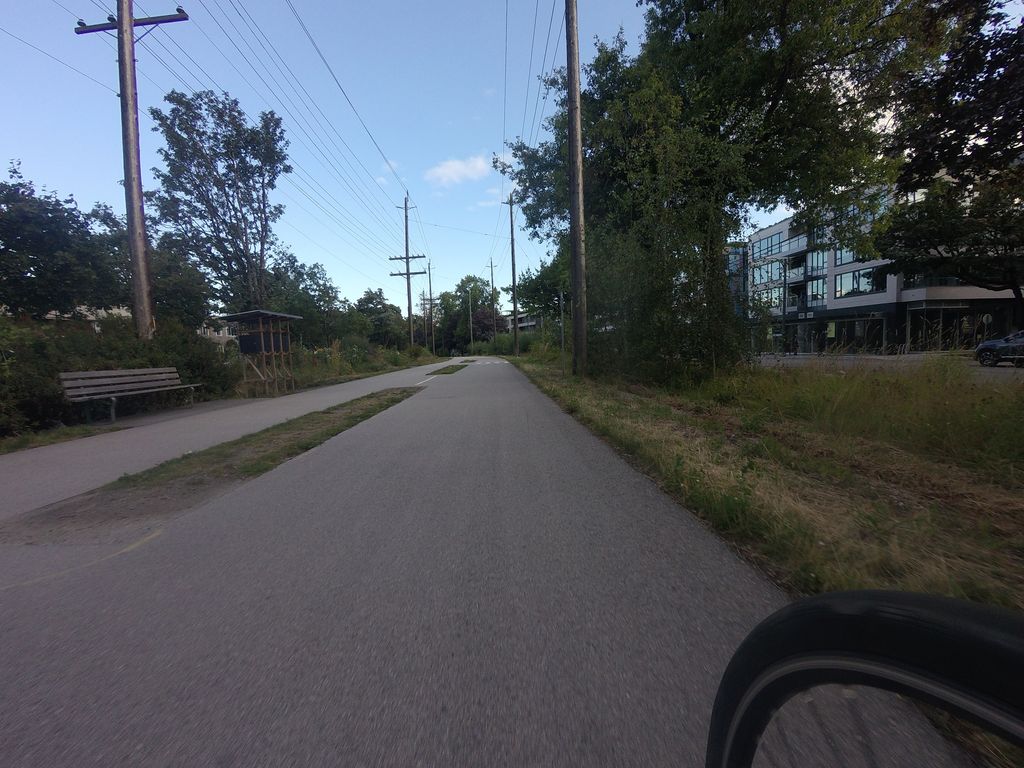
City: vancouver